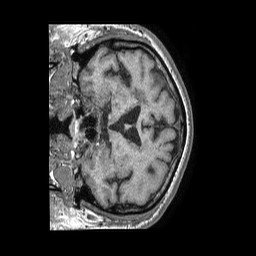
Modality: T1w
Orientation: coronal
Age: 64
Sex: male
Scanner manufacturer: philips
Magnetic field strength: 1.5 T
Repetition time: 0.007765 s
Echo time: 0.003616 s